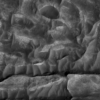
Label: not_dusty